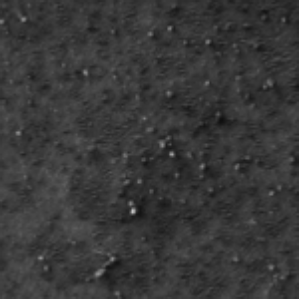
Label: frost